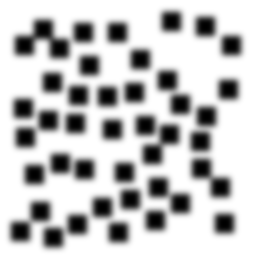
Squares: 44
Triangles: 0
Stars: 0
Total shapes: 44